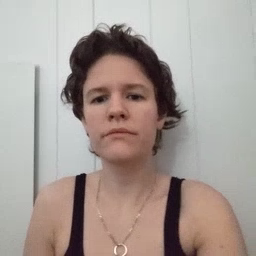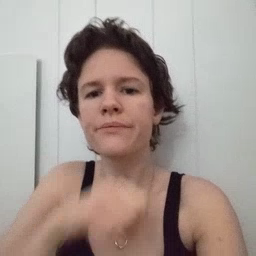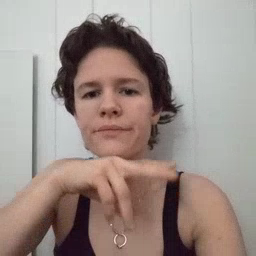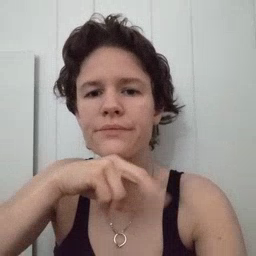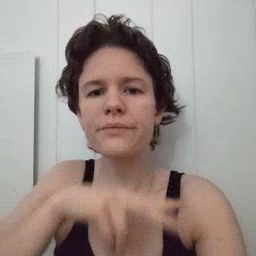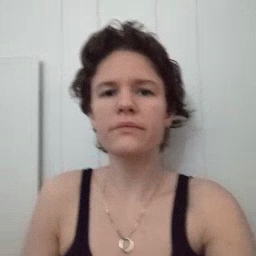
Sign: frog